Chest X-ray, PA view. Patient: 30 years old, sex F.
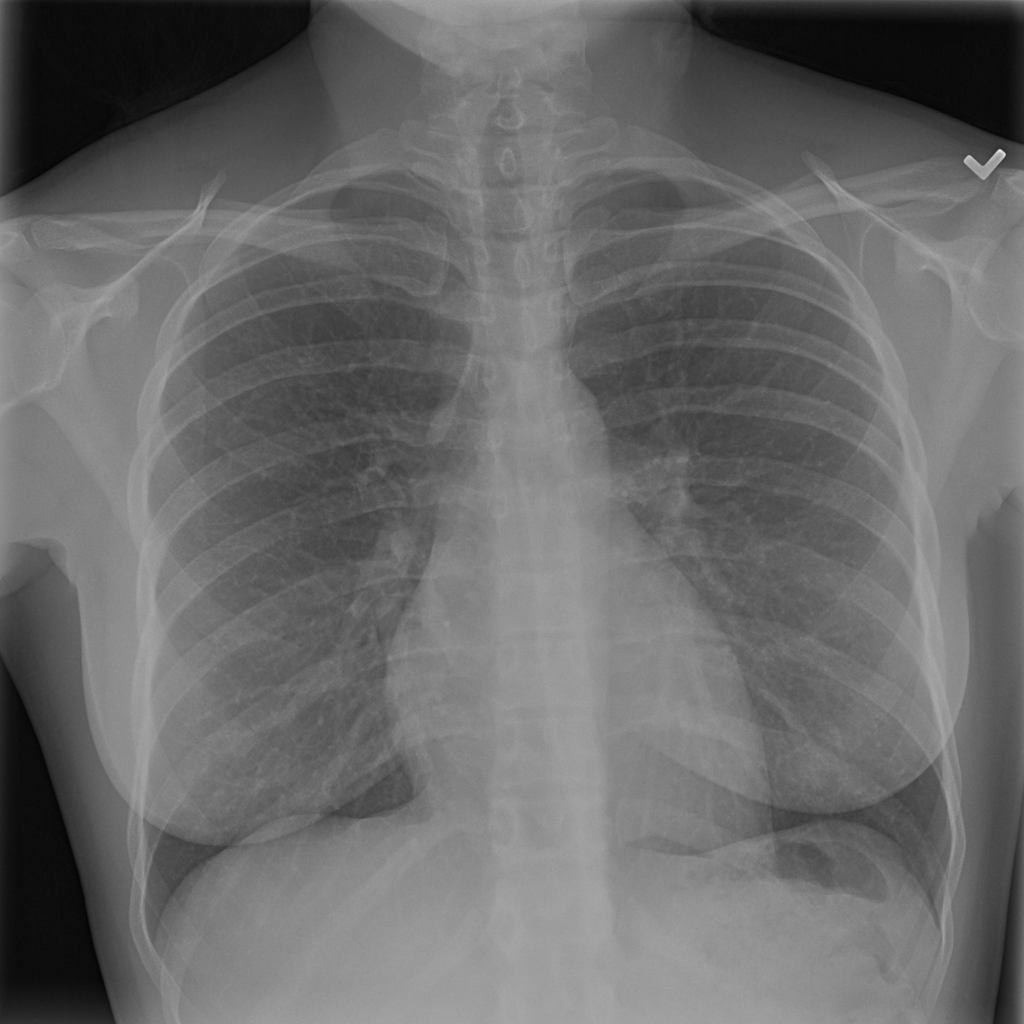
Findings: No Finding